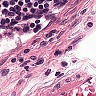
Metastatic tissue present: no